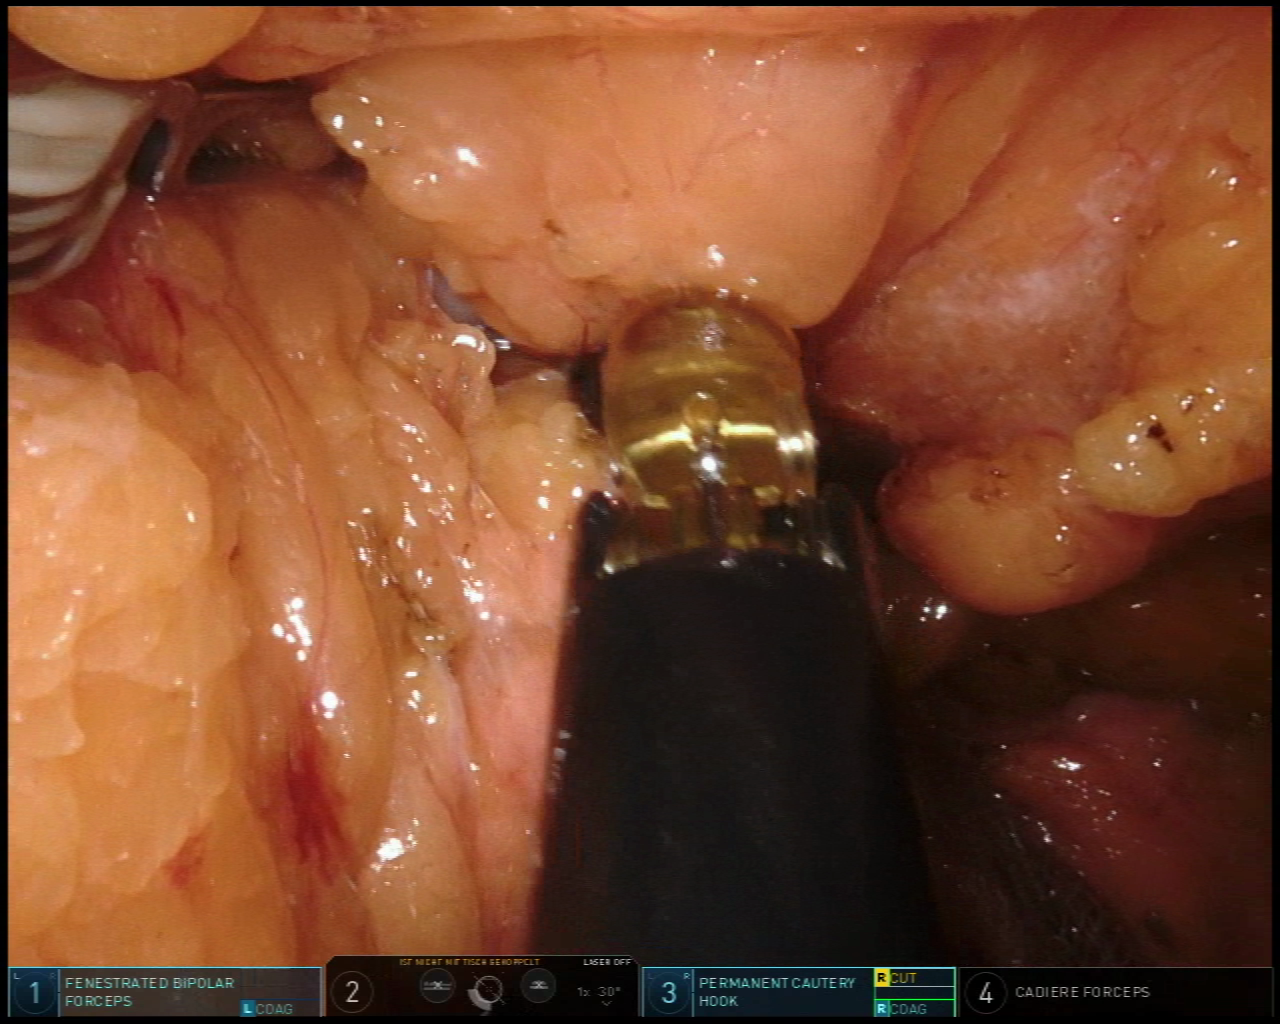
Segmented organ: pancreas
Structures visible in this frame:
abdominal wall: no
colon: no
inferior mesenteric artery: no
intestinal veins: no
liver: no
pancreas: yes
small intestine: no
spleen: no
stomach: yes
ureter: no
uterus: no
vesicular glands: no